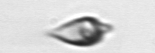
Label: Oxytoxum